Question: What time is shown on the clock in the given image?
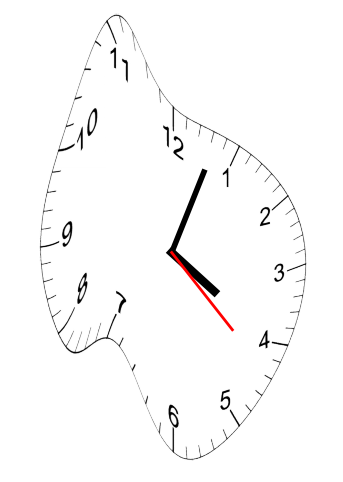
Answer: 04:03:22